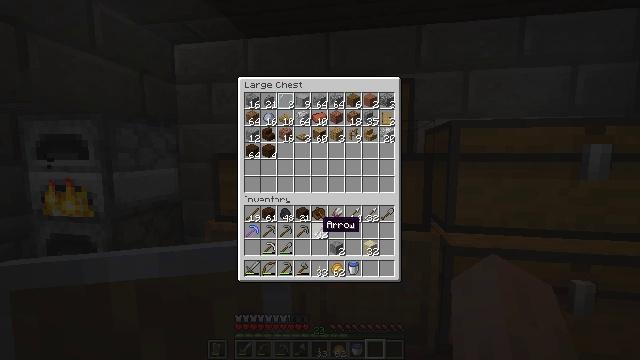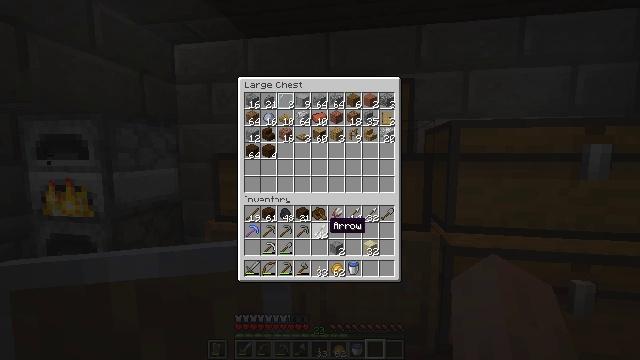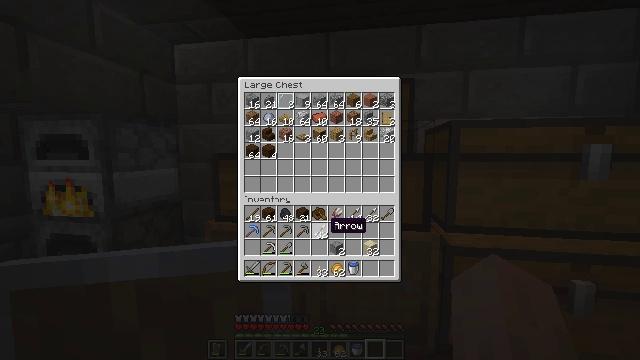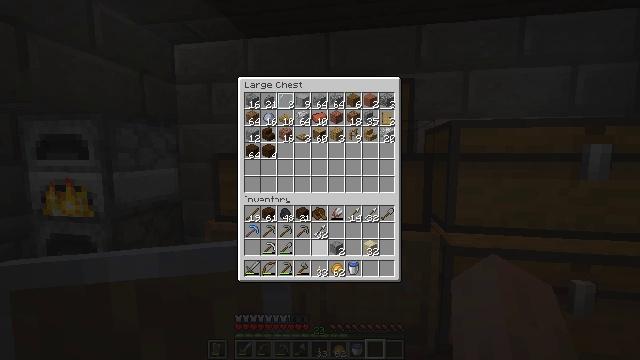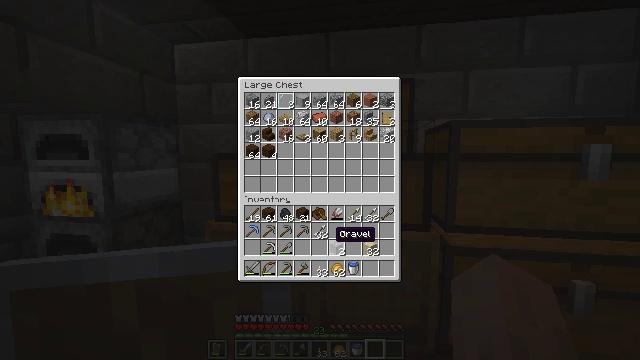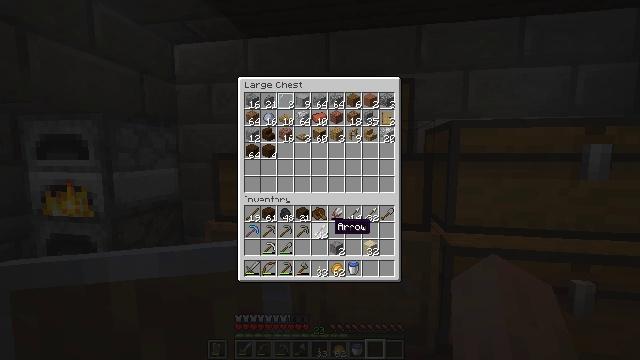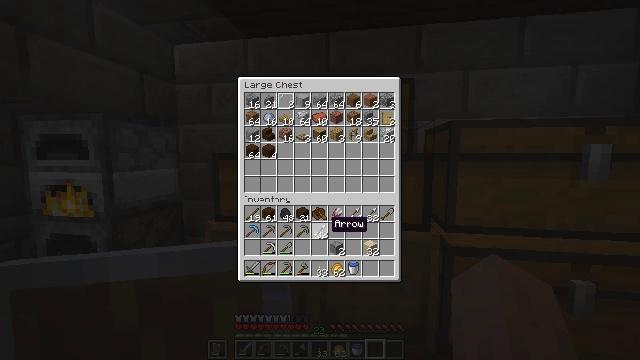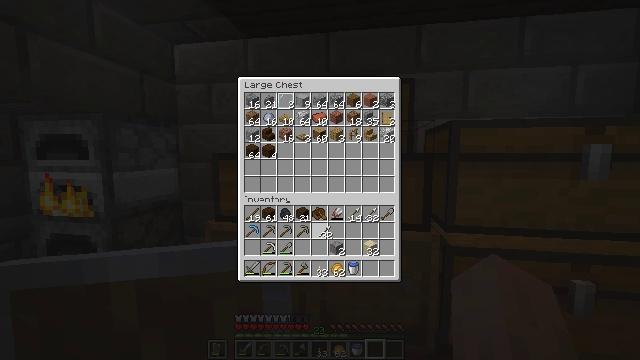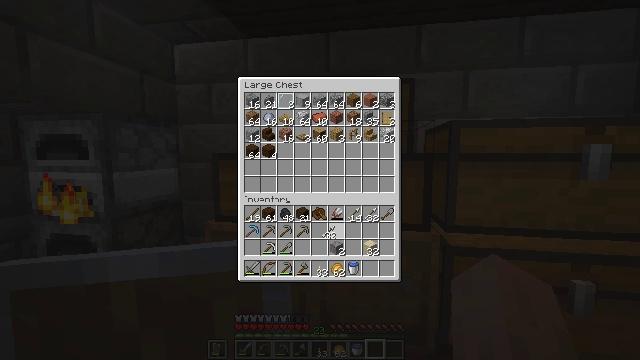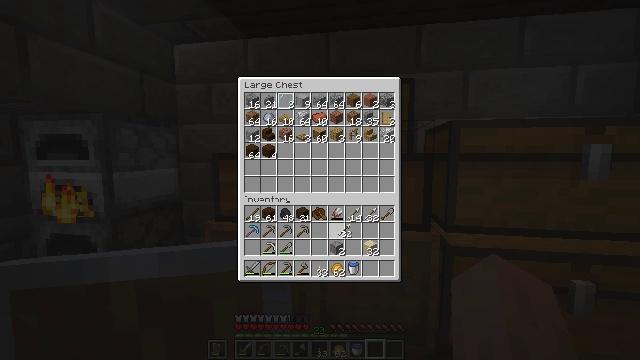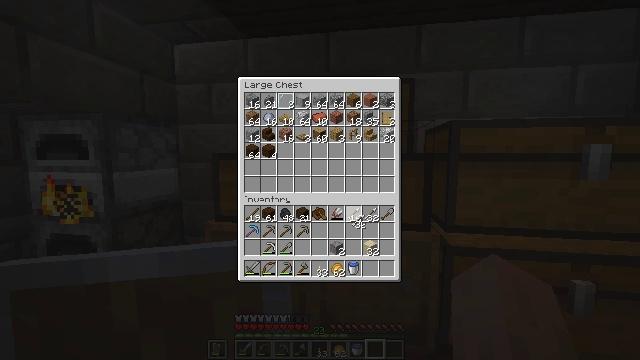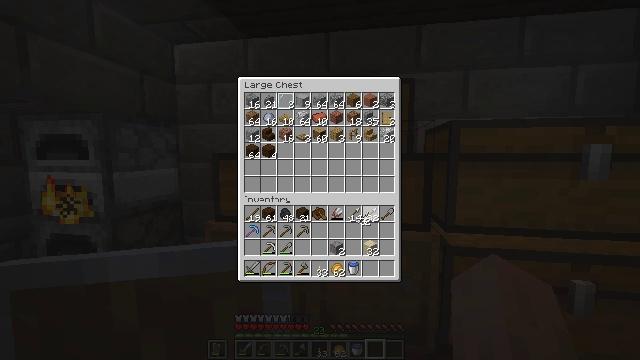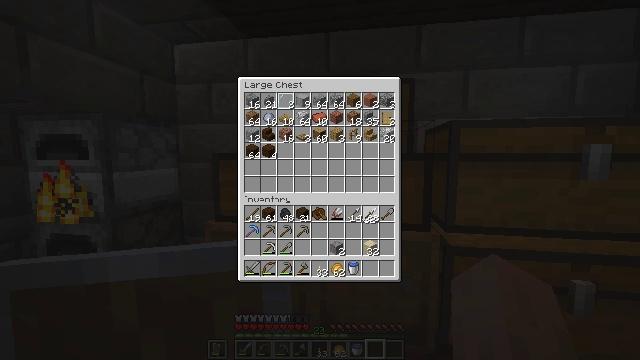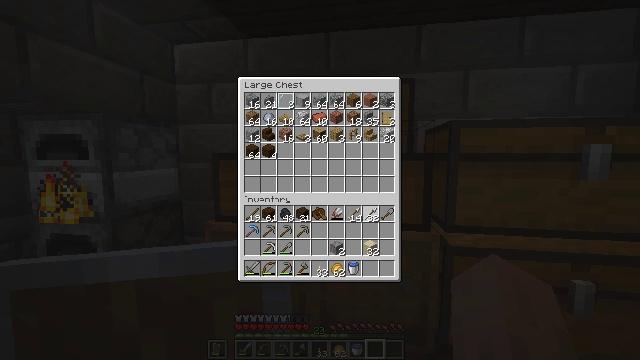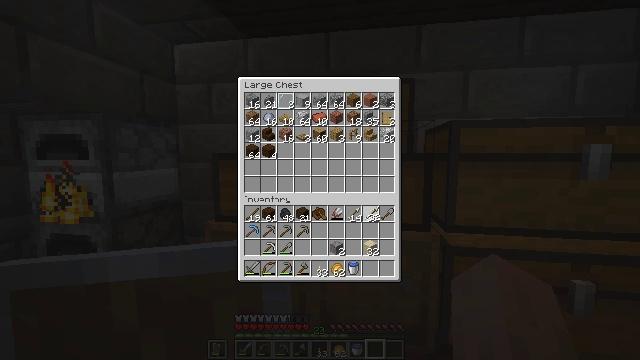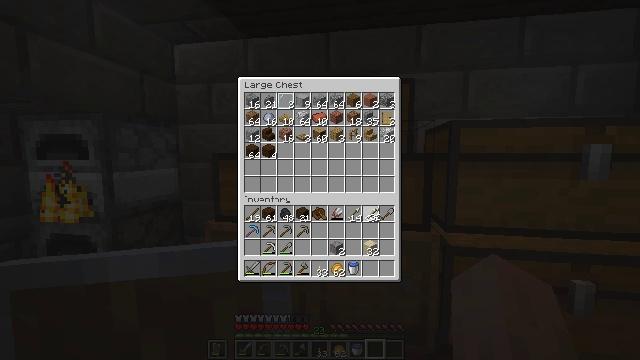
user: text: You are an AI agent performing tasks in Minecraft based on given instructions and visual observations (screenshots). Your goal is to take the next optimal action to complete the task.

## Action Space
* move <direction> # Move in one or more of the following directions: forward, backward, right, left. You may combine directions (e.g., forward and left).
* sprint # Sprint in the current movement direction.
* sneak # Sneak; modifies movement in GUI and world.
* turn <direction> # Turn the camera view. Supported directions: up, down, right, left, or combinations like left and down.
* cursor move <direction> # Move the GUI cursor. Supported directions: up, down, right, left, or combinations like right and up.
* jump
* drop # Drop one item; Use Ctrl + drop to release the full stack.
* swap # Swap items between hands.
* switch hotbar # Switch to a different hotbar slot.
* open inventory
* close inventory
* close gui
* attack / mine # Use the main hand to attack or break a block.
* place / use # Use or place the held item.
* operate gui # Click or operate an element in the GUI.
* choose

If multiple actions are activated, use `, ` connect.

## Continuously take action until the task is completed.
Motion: motion action
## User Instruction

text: Collect stone brick stairs for later use.
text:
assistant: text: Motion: turn right
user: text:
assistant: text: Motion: no_op
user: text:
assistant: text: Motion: no_op
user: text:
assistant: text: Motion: no_op
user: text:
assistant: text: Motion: turn up
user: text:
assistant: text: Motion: no_op
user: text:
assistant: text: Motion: attack / mine
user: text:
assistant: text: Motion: attack / mine
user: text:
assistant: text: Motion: turn right
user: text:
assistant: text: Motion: turn right and up
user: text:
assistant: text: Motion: no_op
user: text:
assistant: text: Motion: no_op
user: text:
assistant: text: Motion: no_op
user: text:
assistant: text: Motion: no_op
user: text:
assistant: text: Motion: attack / mine
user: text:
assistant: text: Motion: attack / mine
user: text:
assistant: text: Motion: no_op
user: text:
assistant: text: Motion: no_op
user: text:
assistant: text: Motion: no_op
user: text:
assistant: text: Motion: no_op
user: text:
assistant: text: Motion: no_op
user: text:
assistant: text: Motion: no_op
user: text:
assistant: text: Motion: no_op
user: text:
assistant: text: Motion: turn left and down
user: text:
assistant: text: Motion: turn left and down
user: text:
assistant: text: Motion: no_op
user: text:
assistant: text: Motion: no_op
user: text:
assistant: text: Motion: no_op
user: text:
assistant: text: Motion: attack / mine
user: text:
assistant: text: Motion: attack / mine